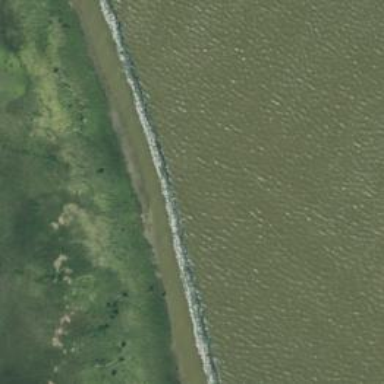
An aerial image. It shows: Breakwater structure.